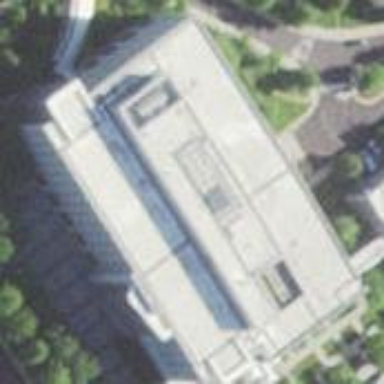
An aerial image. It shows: Office building.